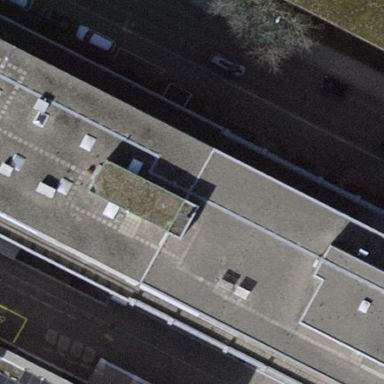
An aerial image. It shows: Building with flat roof.